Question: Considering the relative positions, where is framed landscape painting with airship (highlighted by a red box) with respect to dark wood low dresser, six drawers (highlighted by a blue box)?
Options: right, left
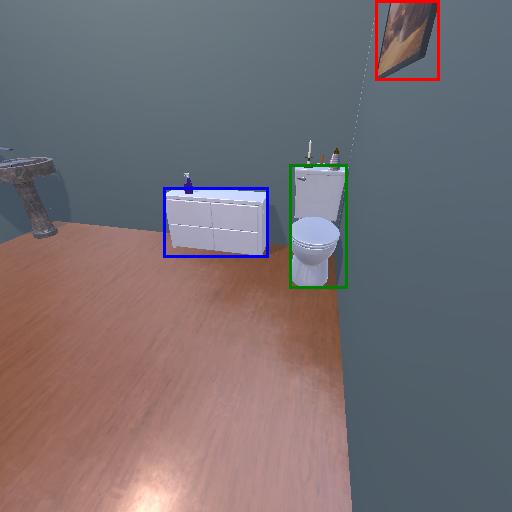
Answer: right